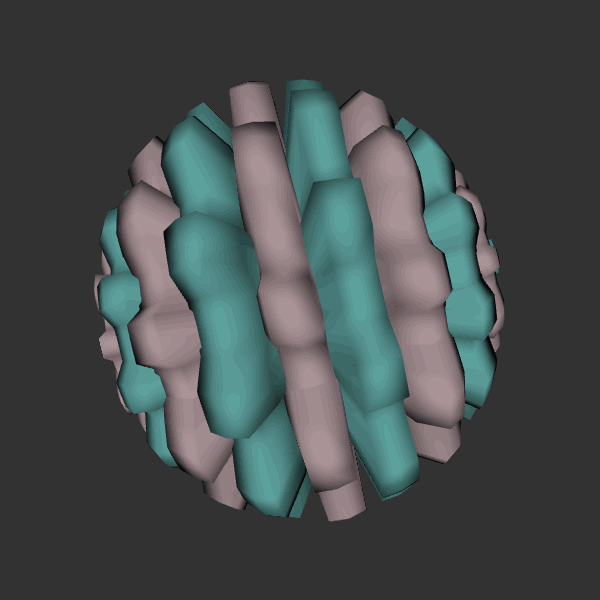
Background: dark